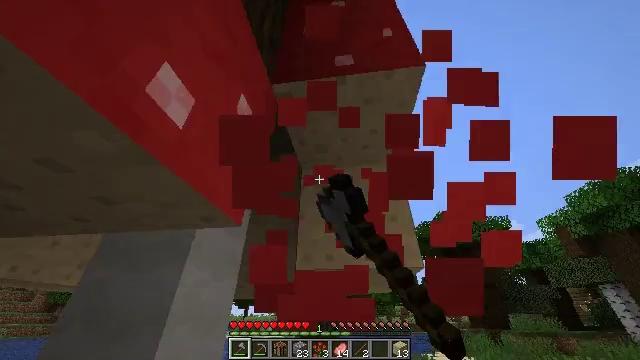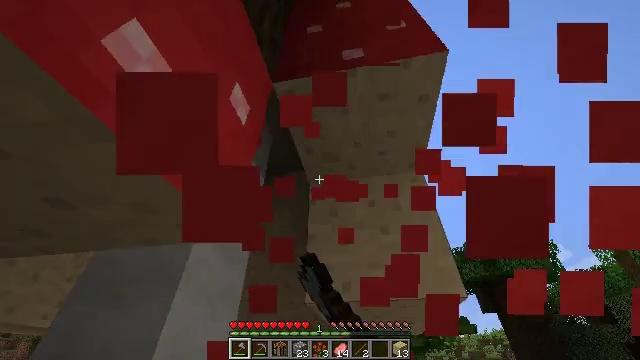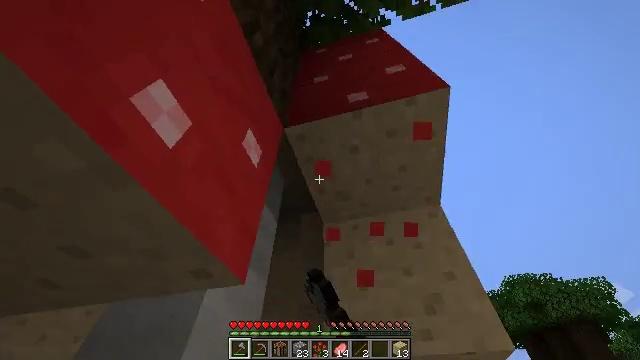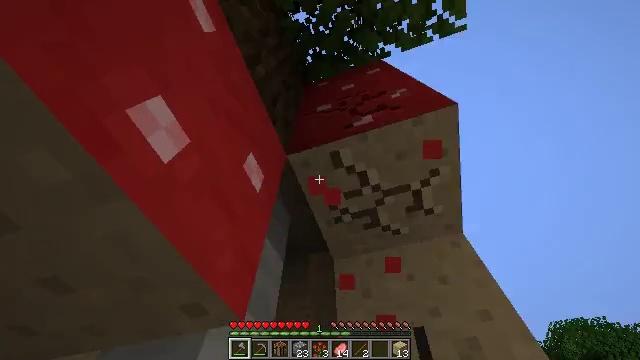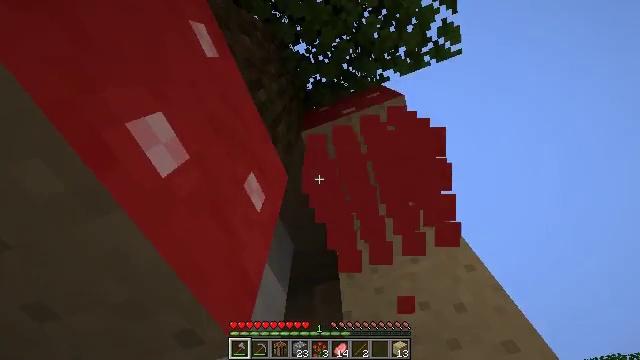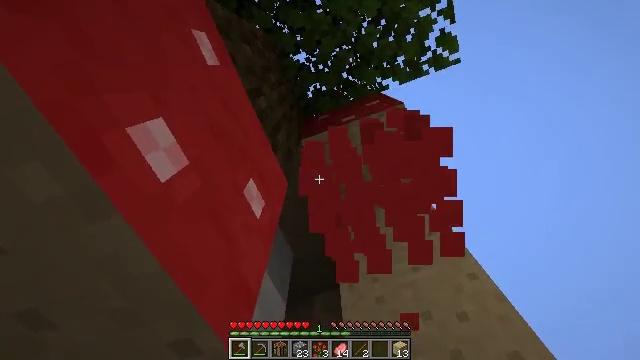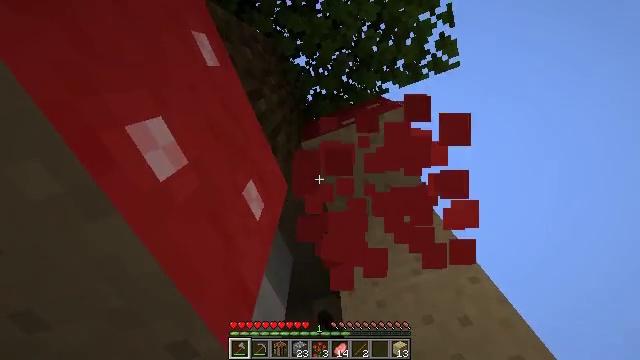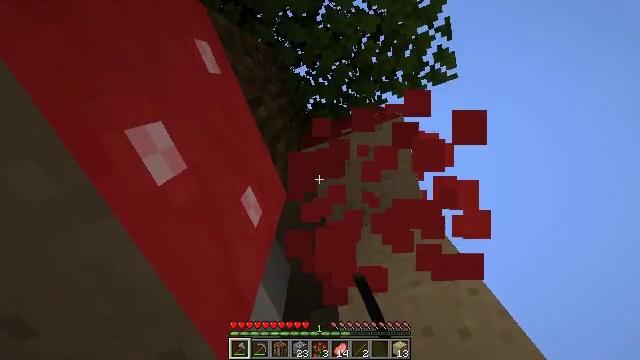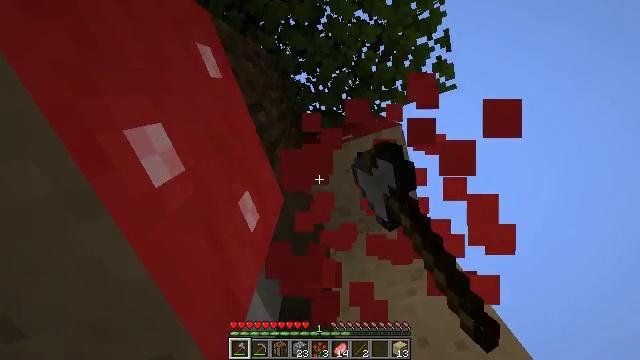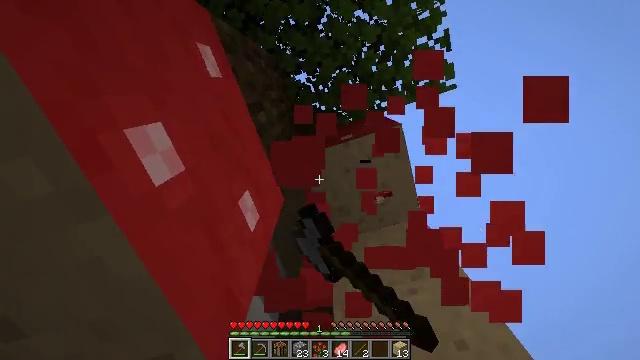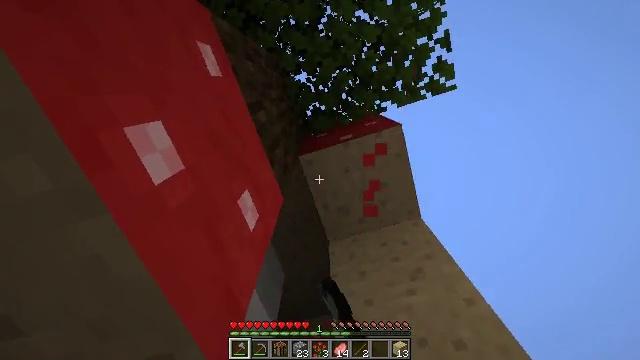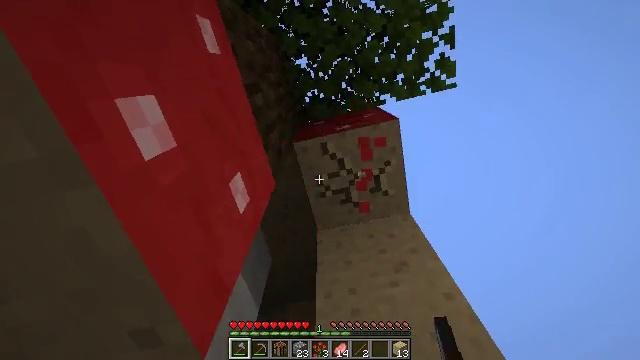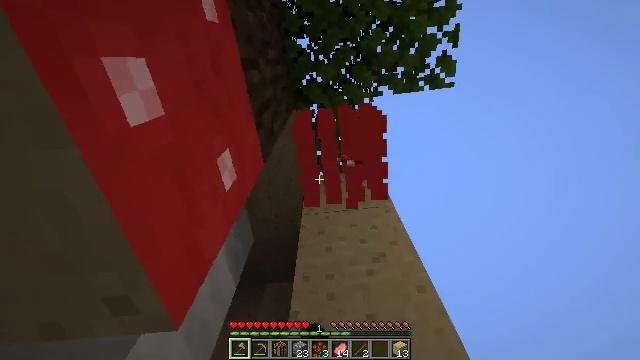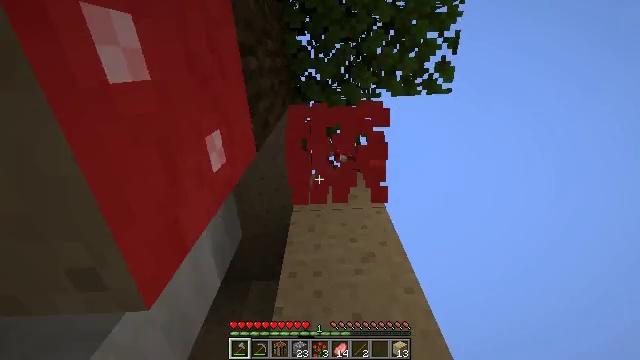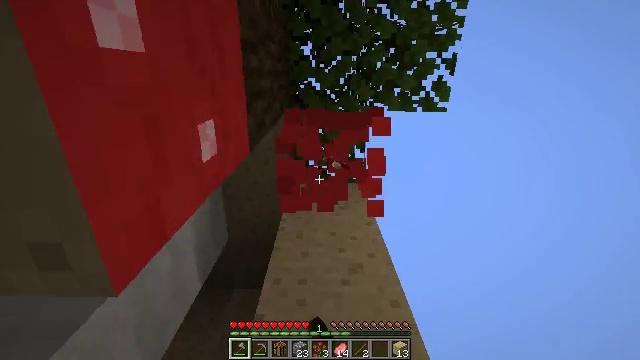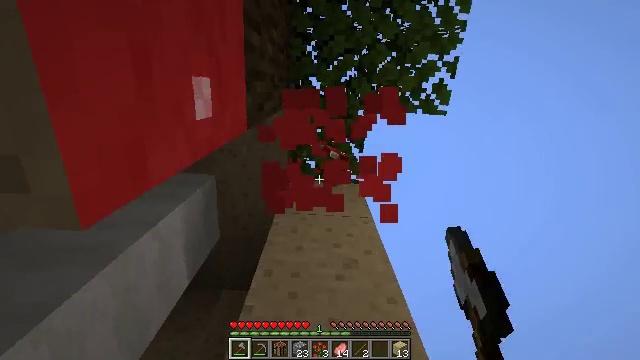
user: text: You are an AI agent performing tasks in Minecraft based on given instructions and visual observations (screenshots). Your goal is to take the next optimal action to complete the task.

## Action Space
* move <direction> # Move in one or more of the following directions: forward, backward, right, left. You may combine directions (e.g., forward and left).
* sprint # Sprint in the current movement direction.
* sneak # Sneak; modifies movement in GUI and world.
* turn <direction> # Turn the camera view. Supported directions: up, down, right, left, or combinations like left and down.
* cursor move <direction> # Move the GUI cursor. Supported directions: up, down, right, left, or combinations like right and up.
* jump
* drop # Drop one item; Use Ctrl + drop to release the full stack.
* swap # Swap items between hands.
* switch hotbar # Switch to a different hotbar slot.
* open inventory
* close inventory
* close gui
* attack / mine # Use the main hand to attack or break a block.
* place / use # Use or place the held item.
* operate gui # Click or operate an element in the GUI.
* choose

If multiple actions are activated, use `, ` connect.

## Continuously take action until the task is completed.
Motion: motion action
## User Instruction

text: Mine the red mushroom block in the forest.
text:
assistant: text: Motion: turn left and up, attack / mine
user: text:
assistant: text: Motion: turn left and up, attack / mine
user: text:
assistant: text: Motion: turn left and up, attack / mine
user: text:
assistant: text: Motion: turn left and up, attack / mine
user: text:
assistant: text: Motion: turn up, attack / mine
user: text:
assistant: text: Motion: attack / mine
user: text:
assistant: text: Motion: turn up, attack / mine
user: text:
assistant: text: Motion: turn right and up, attack / mine
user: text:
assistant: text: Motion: attack / mine
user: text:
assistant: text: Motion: attack / mine
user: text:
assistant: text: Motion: turn right and down, attack / mine
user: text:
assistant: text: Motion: turn right and down, attack / mine
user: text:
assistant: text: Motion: move forward, turn right, attack / mine
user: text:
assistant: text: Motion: move forward, turn right and up, attack / mine
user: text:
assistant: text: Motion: turn right and up, attack / mine
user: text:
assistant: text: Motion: turn right, attack / mine
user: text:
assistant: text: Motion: attack / mine
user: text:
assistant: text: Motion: attack / mine
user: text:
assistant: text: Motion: turn right and up, attack / mine
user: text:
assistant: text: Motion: turn right and up, attack / mine
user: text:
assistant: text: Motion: turn up, attack / mine
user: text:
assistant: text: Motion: attack / mine
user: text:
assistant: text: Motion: turn down, attack / mine
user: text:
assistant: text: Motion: turn down, attack / mine
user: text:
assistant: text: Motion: turn down, attack / mine
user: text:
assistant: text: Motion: attack / mine
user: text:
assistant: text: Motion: attack / mine
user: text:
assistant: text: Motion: attack / mine
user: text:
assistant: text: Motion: attack / mine
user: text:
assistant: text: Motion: attack / mine